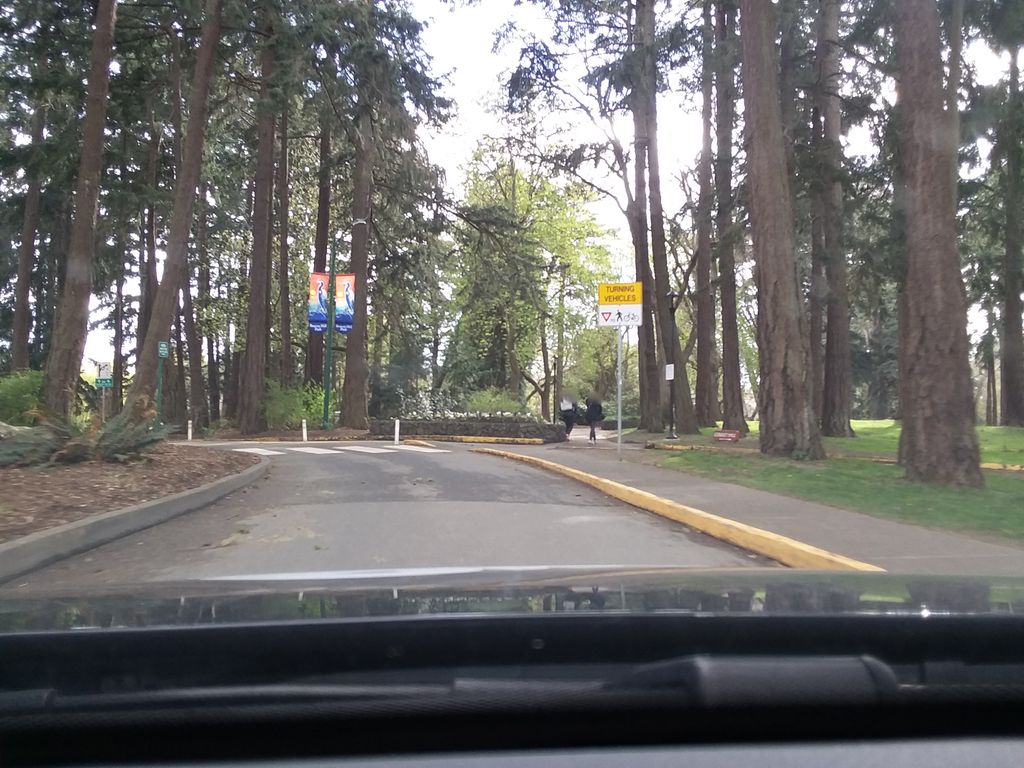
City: victoria